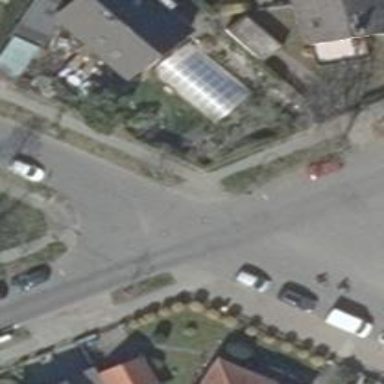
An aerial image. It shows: Residential road with separate asphalt sidewalk.